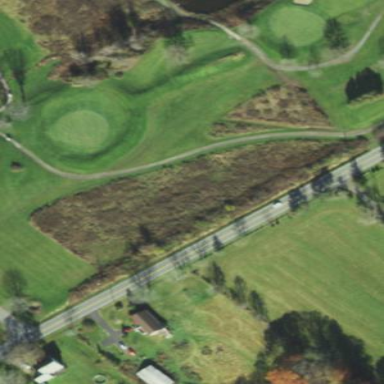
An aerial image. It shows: Golf rough area.